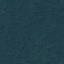
Land use / land cover class: Forest